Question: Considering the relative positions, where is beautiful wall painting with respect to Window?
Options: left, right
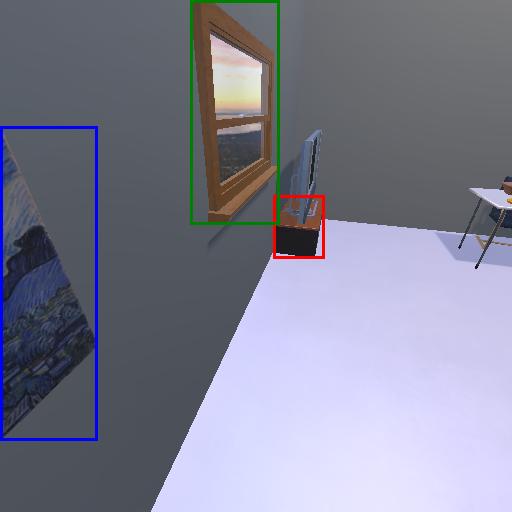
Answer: left